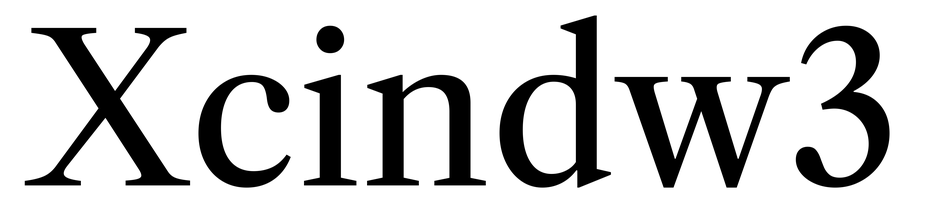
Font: LibreCaslonText_Regular